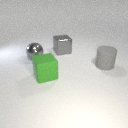
large gray rubber cylinder to the right of large gray metal cube